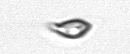
Label: Cryptophyta